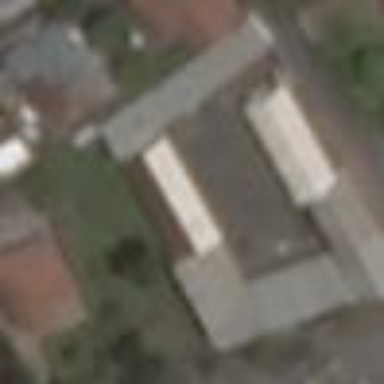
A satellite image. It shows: School.